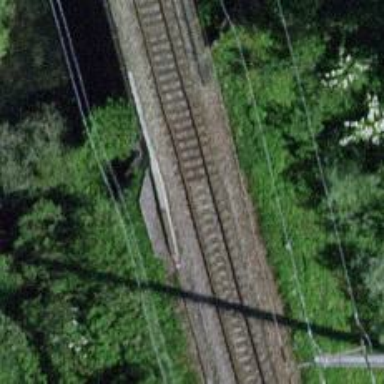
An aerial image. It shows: Contact line indicates electrification.